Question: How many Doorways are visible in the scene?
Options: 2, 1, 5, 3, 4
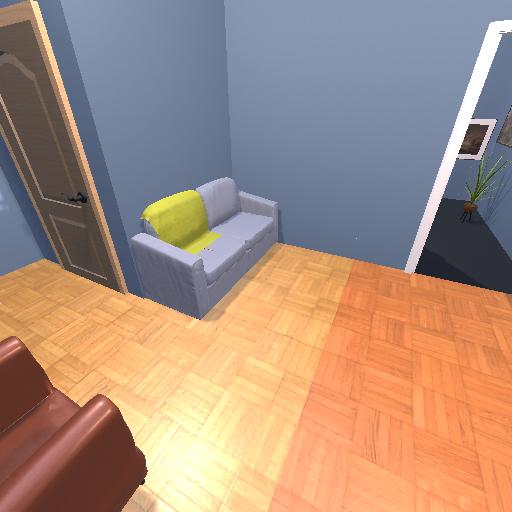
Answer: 2